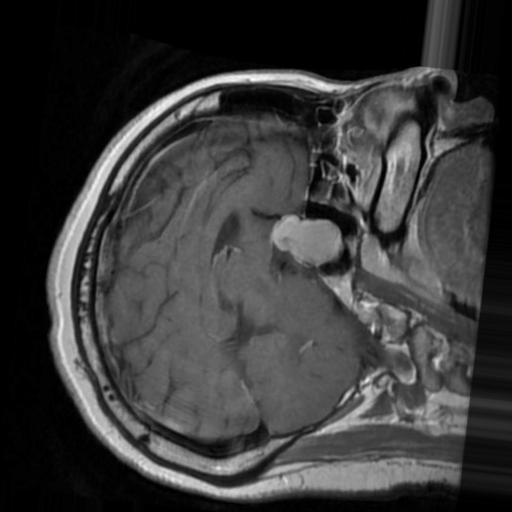
Label: brain_tumor